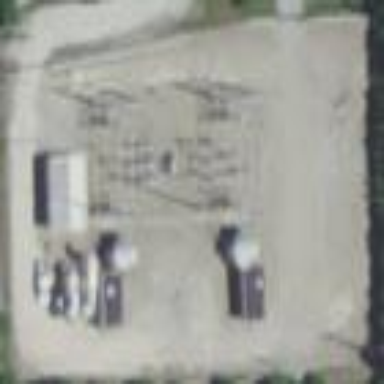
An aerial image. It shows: Power substation.